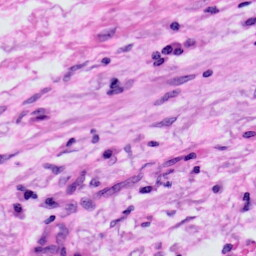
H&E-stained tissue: Skin